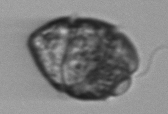
Label: Margalefidinium